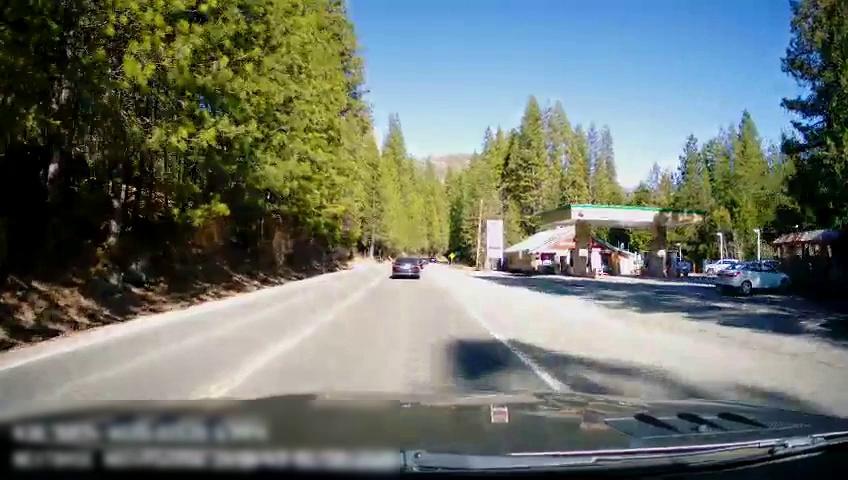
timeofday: Day
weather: Sunny
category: Drivable Space
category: Vehicles | SUV
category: Vehicles | Car
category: Vehicles | Car
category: Vehicles | Car
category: Lanes | Opposite Lane
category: Lanes | Current Lane